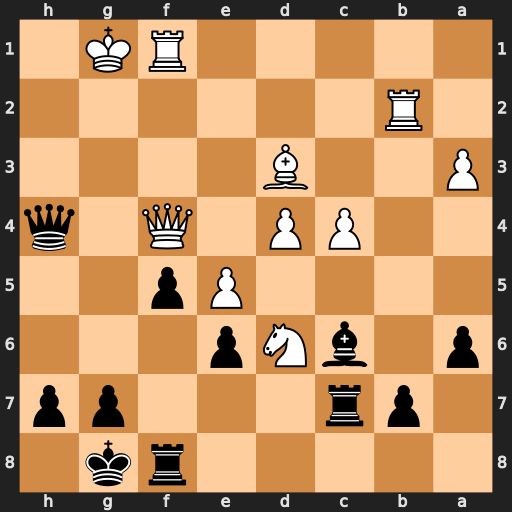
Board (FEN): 5rk1/1pr3pp/p1bNp3/4Pp2/2PP1Q1q/P2B4/1R6/5RK1
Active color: b
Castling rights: -
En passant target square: -
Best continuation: Qh1+ Kf2 Qg2+ Ke3 Qxb2